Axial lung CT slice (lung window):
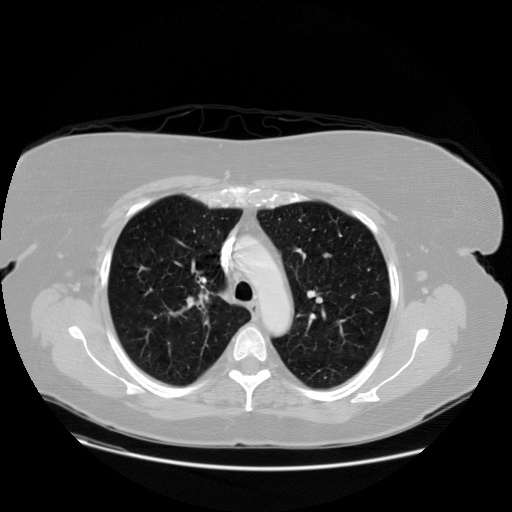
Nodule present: no